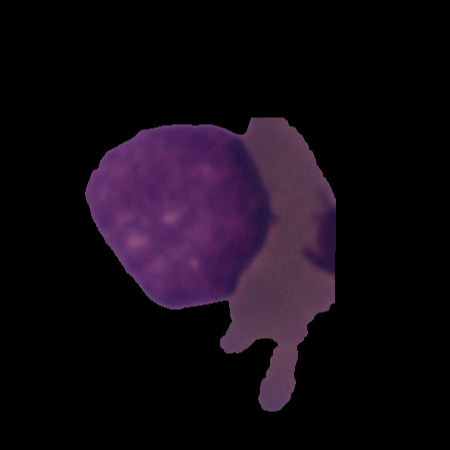
Label: cancer